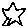
Label: star